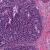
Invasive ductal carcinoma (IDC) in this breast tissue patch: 0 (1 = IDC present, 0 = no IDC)